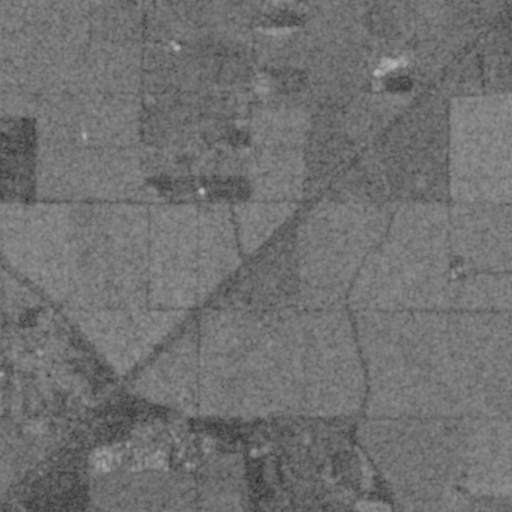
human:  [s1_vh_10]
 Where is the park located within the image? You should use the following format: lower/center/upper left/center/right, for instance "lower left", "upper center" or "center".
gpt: The park is located in the lower right of the image.
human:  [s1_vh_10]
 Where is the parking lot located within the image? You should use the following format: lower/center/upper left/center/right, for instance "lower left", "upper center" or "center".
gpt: The parking lot is located in the lower right of the image.
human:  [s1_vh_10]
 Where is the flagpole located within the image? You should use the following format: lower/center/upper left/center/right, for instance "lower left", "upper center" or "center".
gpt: The flagpole is located in the lower center of the image.
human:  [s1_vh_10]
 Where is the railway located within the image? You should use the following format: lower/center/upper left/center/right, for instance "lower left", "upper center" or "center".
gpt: The railway is located in the lower right of the image.
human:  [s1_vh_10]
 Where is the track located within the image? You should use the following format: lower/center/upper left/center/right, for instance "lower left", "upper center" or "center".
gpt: There is no track in the image.

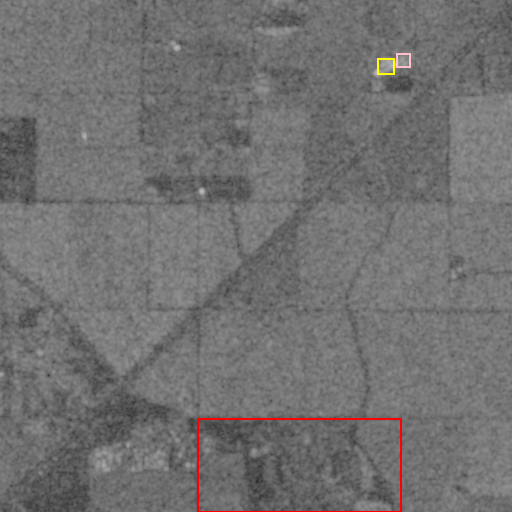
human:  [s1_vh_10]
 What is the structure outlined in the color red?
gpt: The structure outlined in red is a park.
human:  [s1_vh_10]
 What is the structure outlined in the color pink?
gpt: The structure outlined in pink is a building.
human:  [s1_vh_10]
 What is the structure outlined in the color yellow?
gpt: The structure outlined in yellow is a building.
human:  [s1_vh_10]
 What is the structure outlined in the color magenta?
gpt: There is no magenta outline.